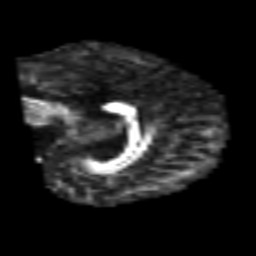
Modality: FA
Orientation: sagittal
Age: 25
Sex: male
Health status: healthy